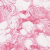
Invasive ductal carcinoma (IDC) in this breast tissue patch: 0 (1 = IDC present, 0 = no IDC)